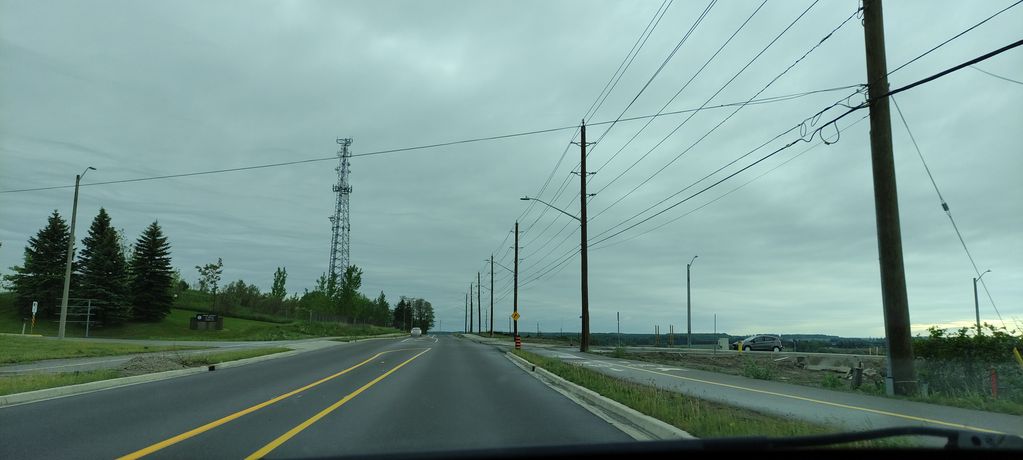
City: kitchener-waterloo